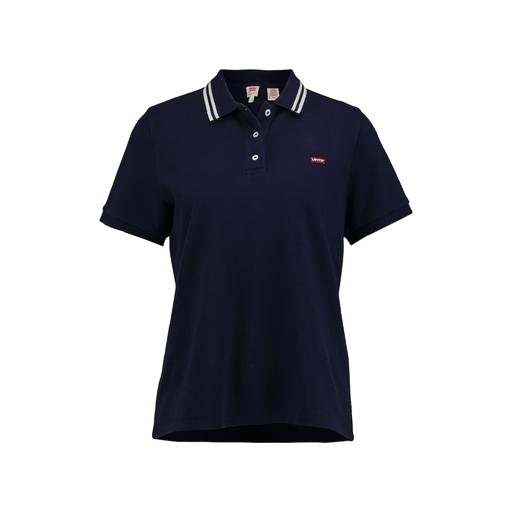
blue skinny-fit polo shirt, blue skinny-fit stretch polo shirt, skinny-fit polo shirt, white background